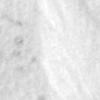
Label: no_change